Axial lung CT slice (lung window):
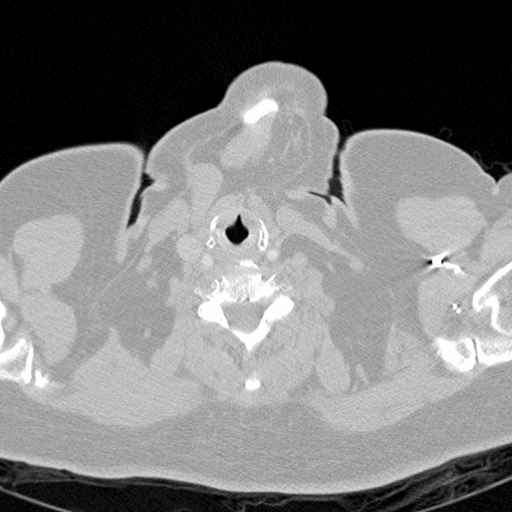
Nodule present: no